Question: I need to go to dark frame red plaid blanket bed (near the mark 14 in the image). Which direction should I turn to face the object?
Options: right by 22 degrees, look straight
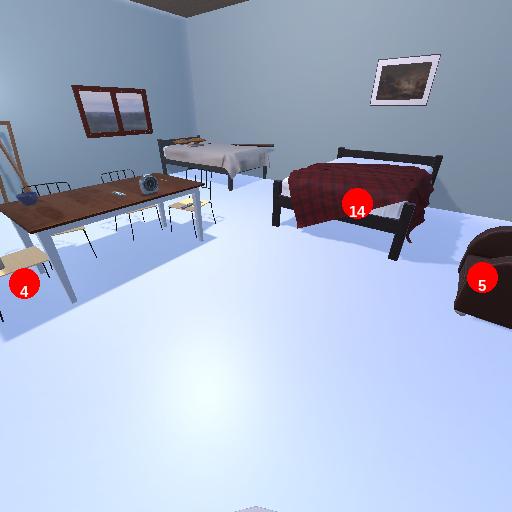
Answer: right by 22 degrees